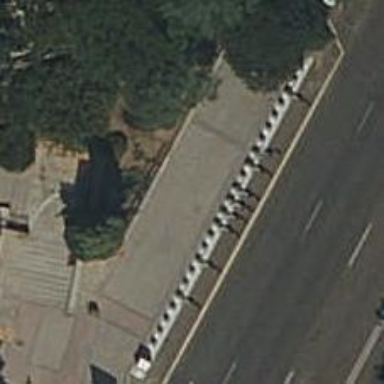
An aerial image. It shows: Bicycle rental facility.